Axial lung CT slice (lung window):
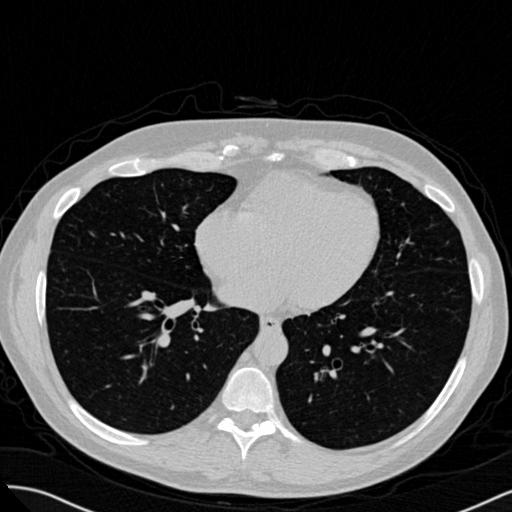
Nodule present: no